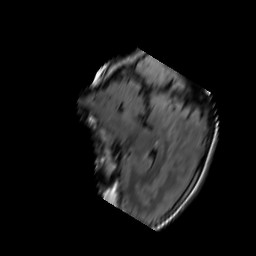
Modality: FLAIR
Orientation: sagittal
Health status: ill
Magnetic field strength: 3 T